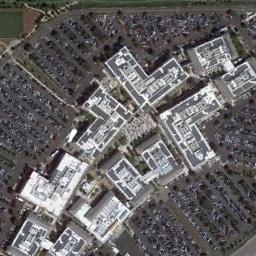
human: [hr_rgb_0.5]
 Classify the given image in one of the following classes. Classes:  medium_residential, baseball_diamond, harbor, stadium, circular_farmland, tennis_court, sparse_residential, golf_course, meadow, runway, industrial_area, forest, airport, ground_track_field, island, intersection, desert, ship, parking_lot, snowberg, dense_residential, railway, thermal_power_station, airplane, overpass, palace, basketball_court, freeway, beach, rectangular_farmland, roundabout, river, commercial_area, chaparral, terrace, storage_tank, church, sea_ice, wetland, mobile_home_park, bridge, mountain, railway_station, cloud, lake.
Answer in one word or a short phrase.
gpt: parking_lot